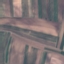
Label: PermanentCrop